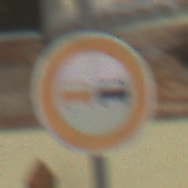
Verkehrszeichen: Ueberholverbot
Umgebung: Outdoor, Suburban
Tageszeit: Midday
Wetter: PartlyCloudy
Licht: Natural
Jahreszeit: NotSpecified
Kontrast: HighContrast